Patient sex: F
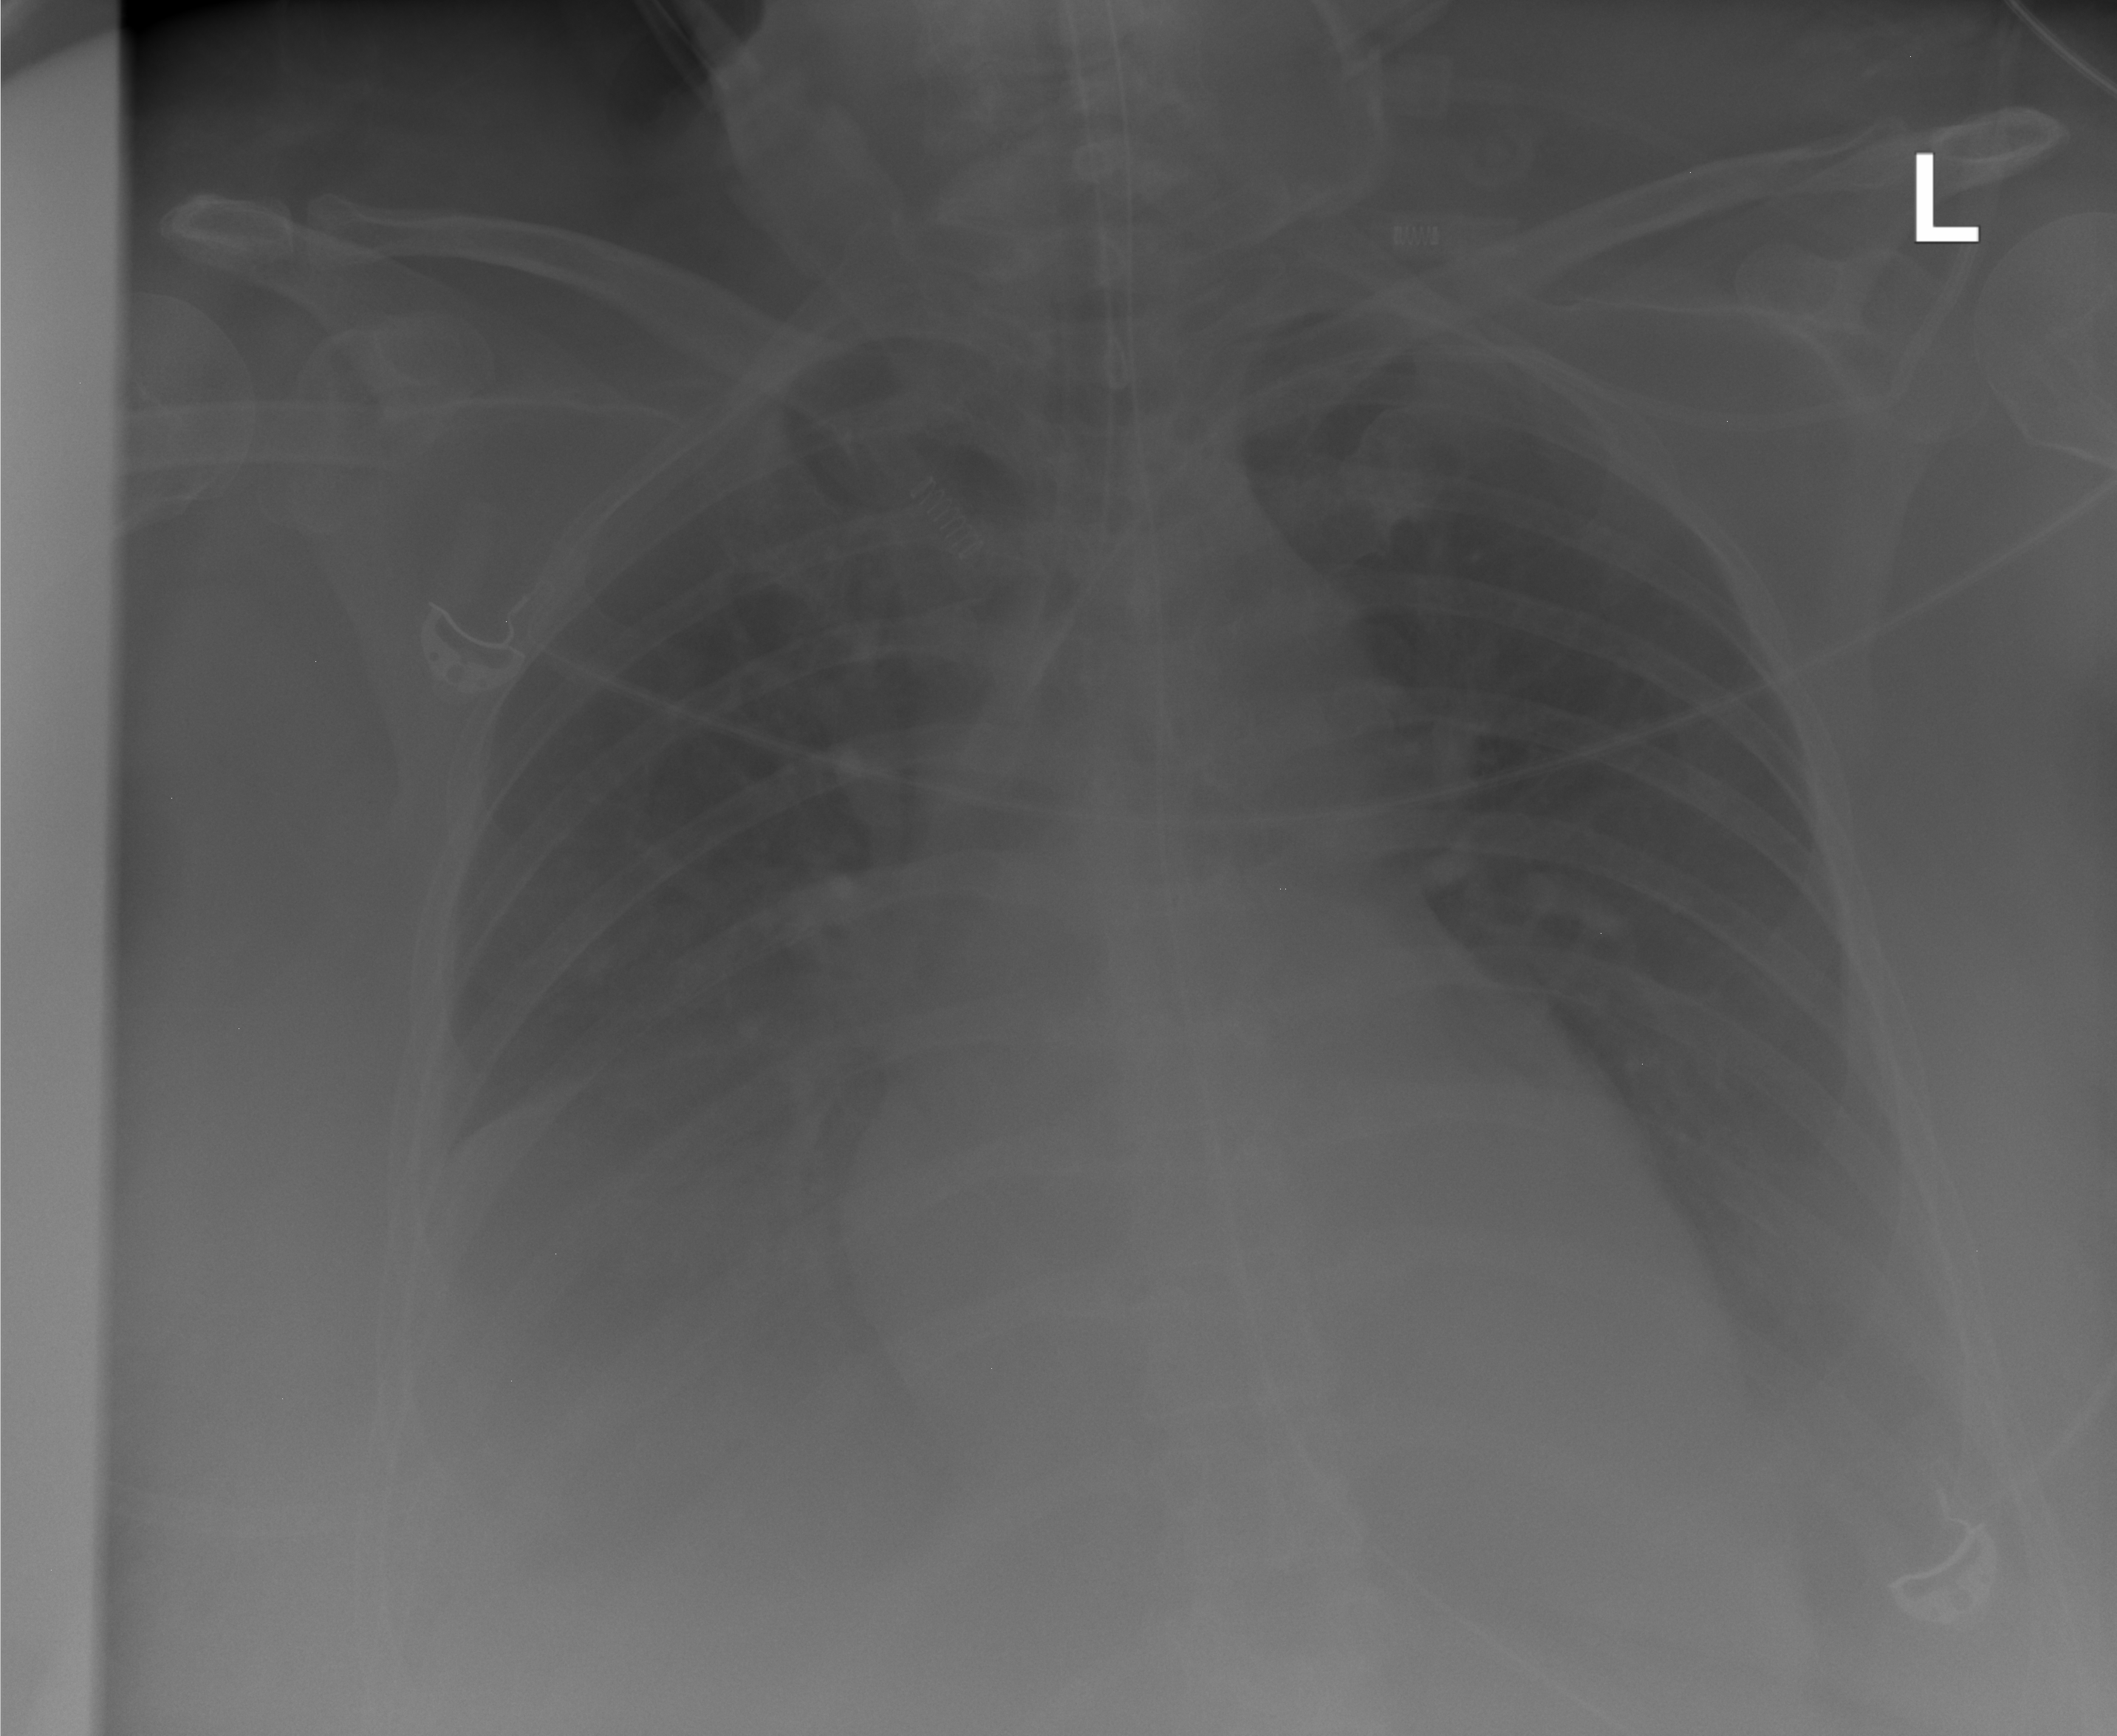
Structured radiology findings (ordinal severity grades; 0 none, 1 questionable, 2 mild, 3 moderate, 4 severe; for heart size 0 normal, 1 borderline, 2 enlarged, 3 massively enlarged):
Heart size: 2
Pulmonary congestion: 2
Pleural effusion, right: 3
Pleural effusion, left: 3
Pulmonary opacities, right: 1
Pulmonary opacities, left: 1
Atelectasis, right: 2
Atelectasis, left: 2